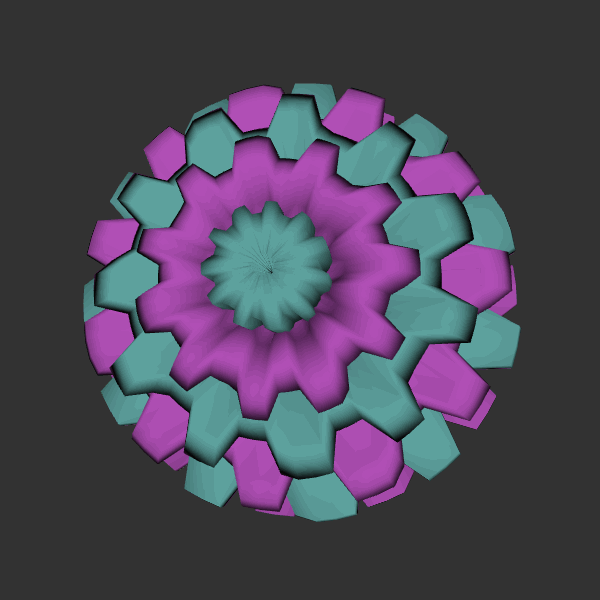
Background: dark